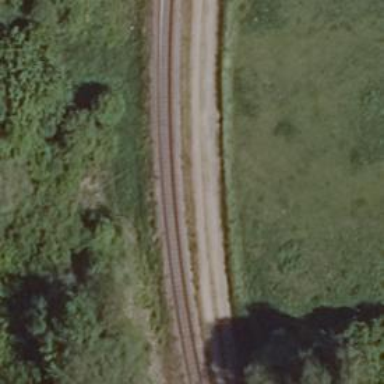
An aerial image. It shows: Railway spur service.